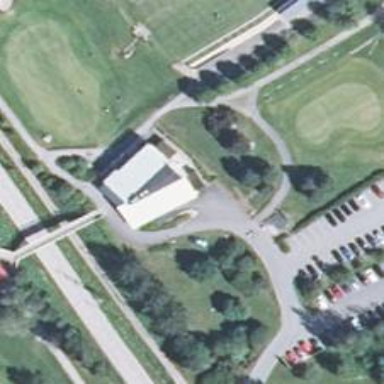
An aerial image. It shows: Service road designated as golf cart path.